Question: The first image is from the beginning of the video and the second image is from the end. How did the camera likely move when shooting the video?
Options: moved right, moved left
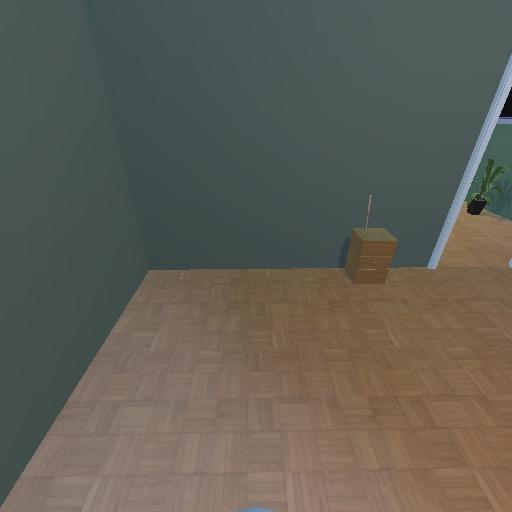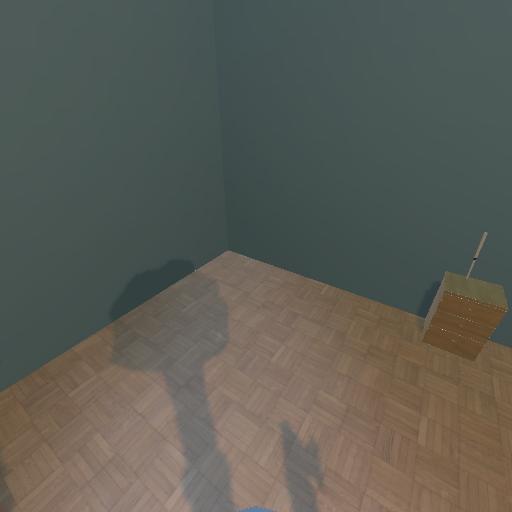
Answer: moved right